【题型】选择题　【知识点】函数　【难度】easy
函数 \( y = f(x) \) 的导函数 \( y = f'(x) \) 的图像如图所示，以下命题错误的是（\quad）

A. \( f(-1) \) 是函数的最小值

B. \( f(-3) \) 是函数的极值

C. \( y = f(x) \) 在区间 \( (-3, 1) \) 上单调递增

D. \( y = f(x) \) 在 \( x = 0 \) 处的切线的斜率大于0

\vspace{1cm}
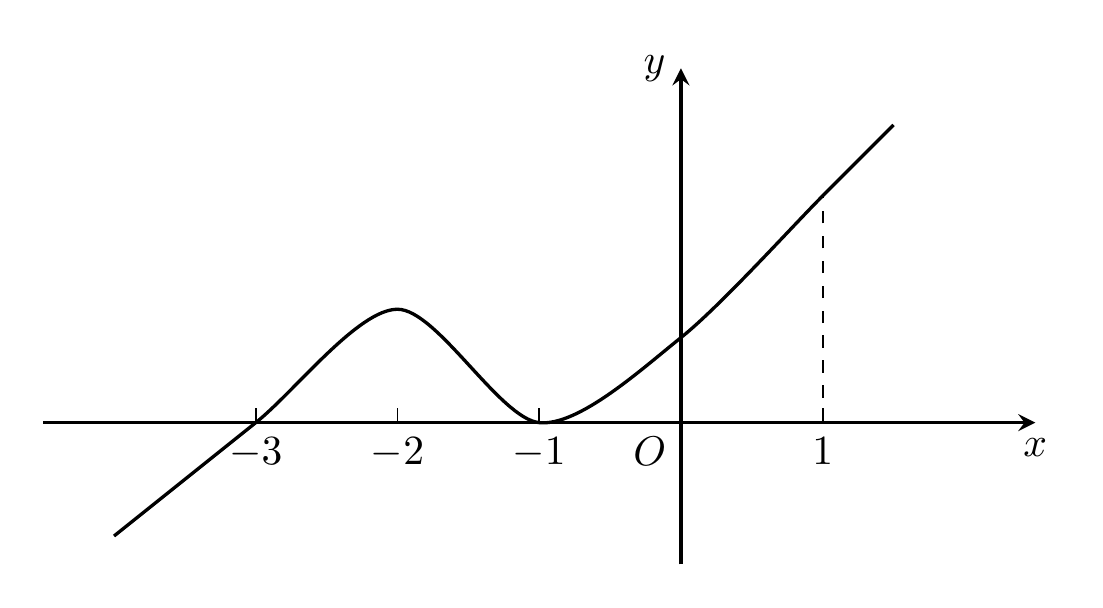
【解答】

【答案】\( A \)

\vspace{0.5cm}

【分析】根据导函数图象可判定导函数的符号，从而确定函数的单调性，得到极值点，以及根据导数的几何意义可知在某点处的导数即为在该点处的切线斜率。

\vspace{0.5cm}

【解答】解：根据导函数图象可知当 \( x \in (-\infty, -3) \) 时，\( f'(x) < 0 \)，在 \( x \in (-3, 1) \) 时，\( f'(x) \ge 0 \)，

则函数 \( y = f(x) \) 在 \( (-\infty, -3) \) 上单调递减，在 \( (-3, 1) \) 上单调递增，故 \( C \) 正确；

易知 \( f(-3) \) 是函数的极值，故 \( B \) 正确；

因为在 \( (-3, 1) \) 上单调递增，则 \( f(-1) \) 不是函数的最小值，故 \( A \) 错误；

因为函数 \( y = f(x) \) 在 \( x = 0 \) 处的导数大于0，即切线的斜率大于零，故 \( D \) 正确。

故选：\( A \)。

\vspace{0.5cm}

【点评】本题考查了利用导数研究函数单调性和极值，考查了数形结合思想，属于中档题。